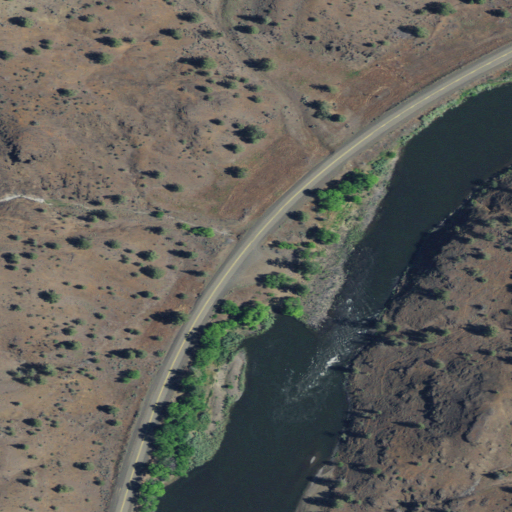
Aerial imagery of valley in Oregon named Burton Canyon containing shrub, grassland, open development, herbaceous wetlands, open water, and low intensity development